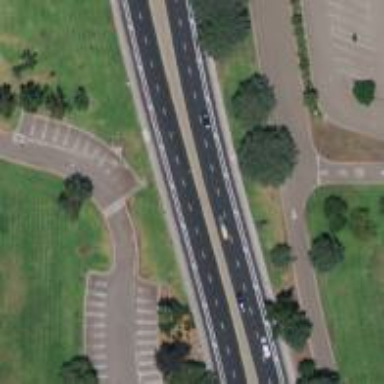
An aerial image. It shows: Secondary road that functions as expressway.